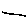
Label: line